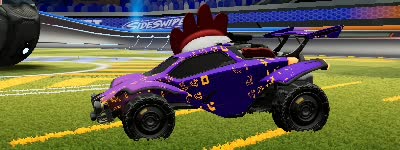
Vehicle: octane